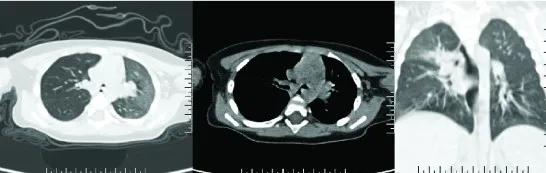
CT scan of the chest showing increased right lung volume and increased transparency of lung field. . There is soft tissue density shadow seen in the right main bronchus blocking the lumen. The trachea is shifted slightly to the left, but no obvious abnormity is seen. The chest CT was suggestive of right bronchial foreign body, with right sided obstructive emphysema.
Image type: radiology (ct)